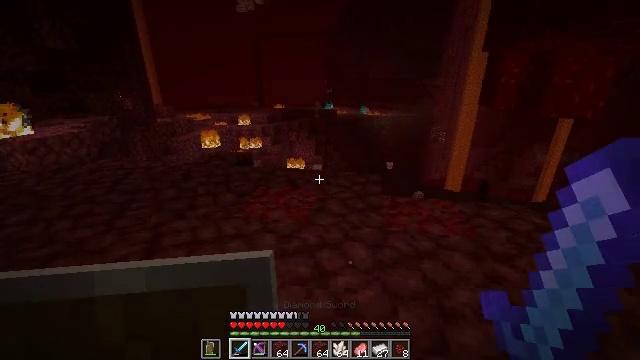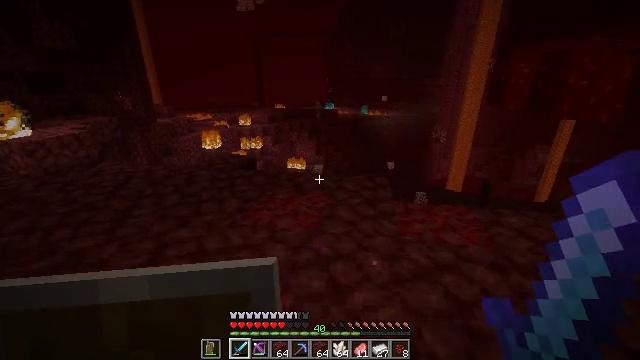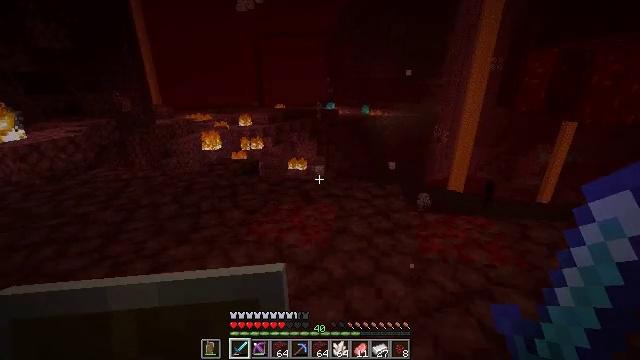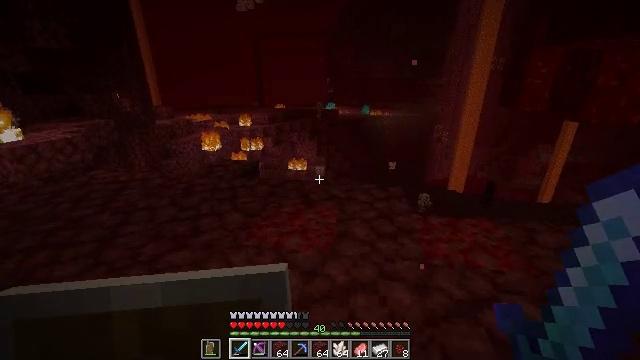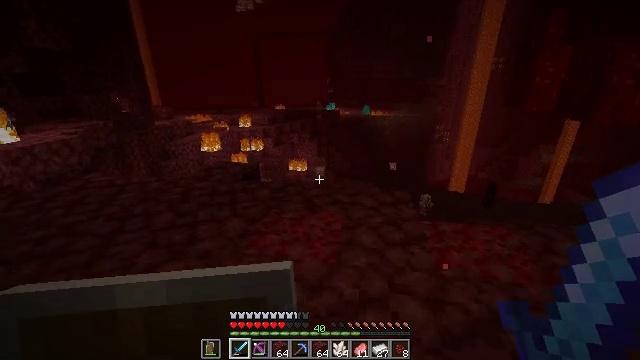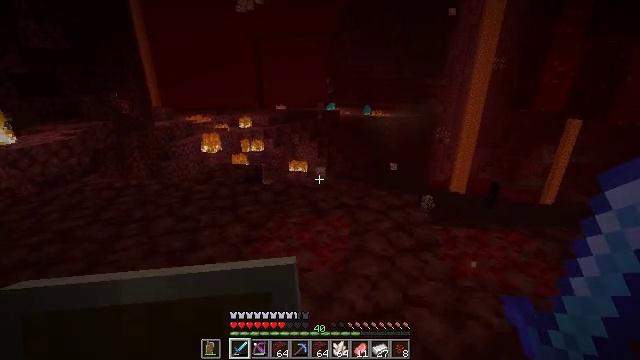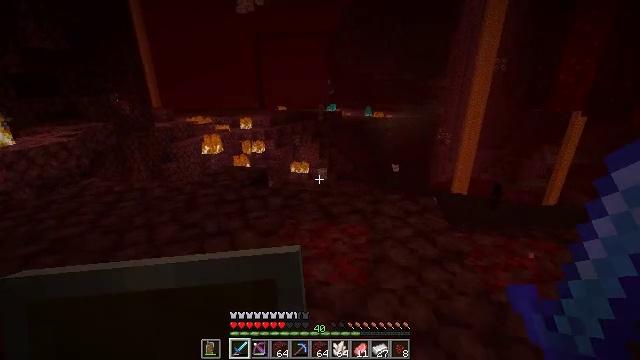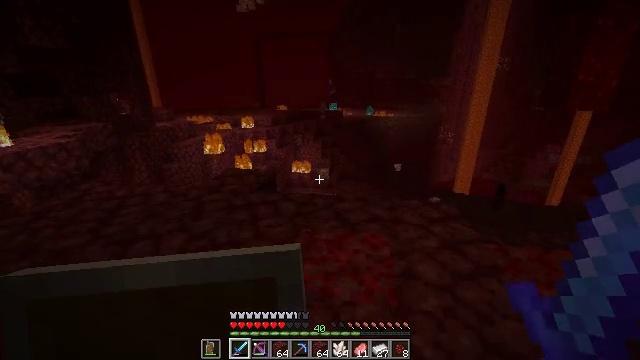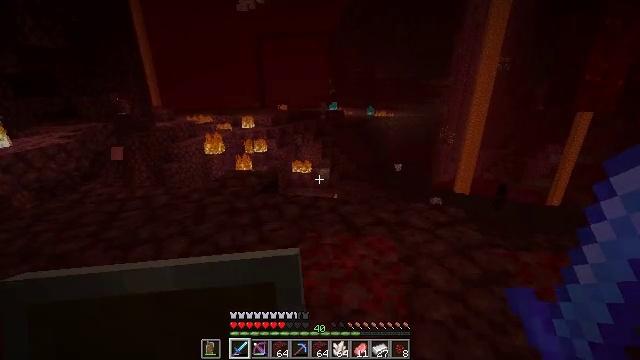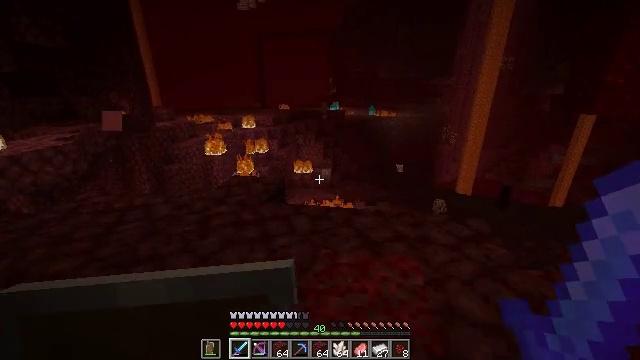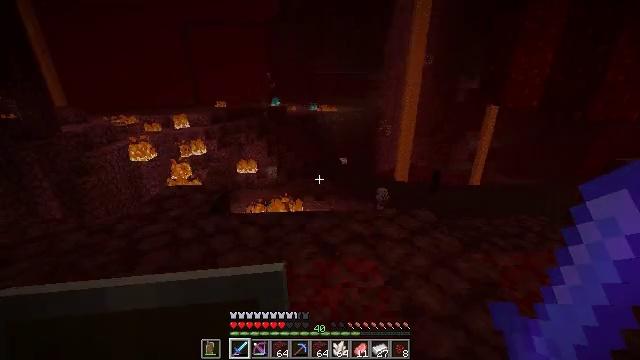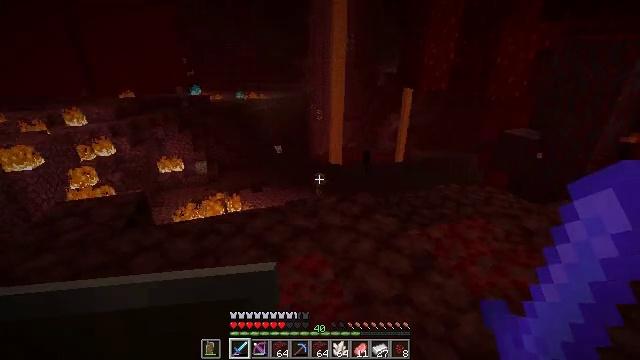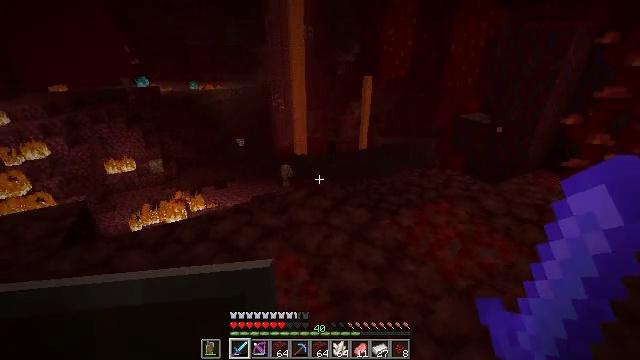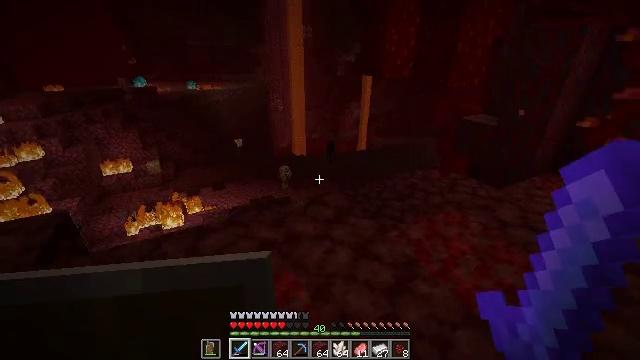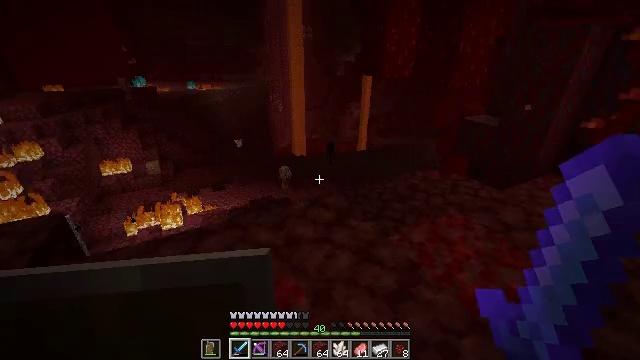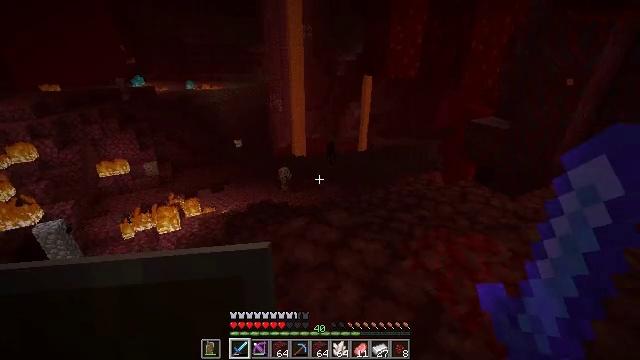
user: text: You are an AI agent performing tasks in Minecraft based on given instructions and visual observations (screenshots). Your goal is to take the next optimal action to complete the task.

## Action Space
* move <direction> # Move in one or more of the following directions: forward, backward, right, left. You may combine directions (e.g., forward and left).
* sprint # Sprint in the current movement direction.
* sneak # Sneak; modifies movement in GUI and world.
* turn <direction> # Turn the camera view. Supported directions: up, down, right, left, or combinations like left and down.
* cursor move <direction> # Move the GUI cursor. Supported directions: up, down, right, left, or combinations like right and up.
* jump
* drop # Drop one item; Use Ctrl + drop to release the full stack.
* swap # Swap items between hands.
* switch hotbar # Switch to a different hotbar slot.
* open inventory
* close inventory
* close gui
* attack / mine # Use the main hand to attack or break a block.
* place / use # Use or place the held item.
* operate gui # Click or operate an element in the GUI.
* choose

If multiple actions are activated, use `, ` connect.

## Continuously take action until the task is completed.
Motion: motion action
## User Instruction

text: Remove a netherrack from the inventory.
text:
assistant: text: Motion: move forward
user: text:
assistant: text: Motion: move forward
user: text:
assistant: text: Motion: move forward
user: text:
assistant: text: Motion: move forward and move left
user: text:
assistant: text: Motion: move forward and move left
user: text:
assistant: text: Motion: move forward and move left
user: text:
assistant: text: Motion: move forward and move left
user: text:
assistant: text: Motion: move forward and move left
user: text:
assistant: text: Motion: move forward
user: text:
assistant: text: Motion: move forward, turn right
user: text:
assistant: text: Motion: move forward, turn right and down
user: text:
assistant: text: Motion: move forward, turn right and down
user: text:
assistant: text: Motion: move forward
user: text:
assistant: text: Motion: move forward
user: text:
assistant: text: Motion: move forward
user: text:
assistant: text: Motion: move forward
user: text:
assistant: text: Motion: move forward
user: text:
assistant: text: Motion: move forward
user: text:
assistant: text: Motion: move forward, sneak
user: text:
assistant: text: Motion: move forward, sneak
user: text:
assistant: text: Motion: move forward, sneak
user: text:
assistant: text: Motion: move forward, sneak
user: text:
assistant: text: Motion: move forward, sneak, turn right
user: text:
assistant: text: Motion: move forward, sneak
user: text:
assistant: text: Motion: move forward, sneak, turn left and down
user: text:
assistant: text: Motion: move forward, sneak, turn left and down
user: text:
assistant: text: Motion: move forward, sneak, turn left and down
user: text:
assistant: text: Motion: move forward, sneak, turn left
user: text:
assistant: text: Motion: move forward, sneak
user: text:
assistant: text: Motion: move forward, sneak